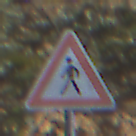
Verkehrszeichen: FussgaengerRechts
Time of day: MorningAfternoon
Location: Outdoor (Nature)
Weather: Clear
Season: NotSpecified
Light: Natural